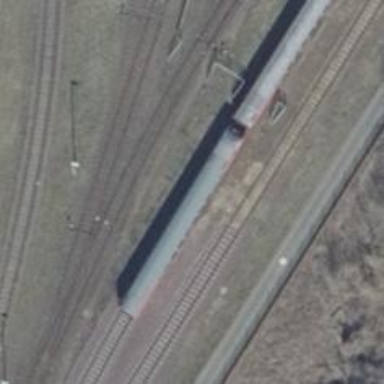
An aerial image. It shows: Railway yard in service.